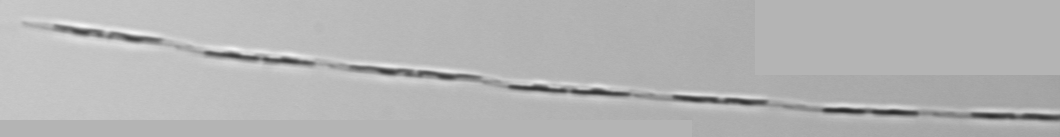
Label: Pseudo-nitzschia